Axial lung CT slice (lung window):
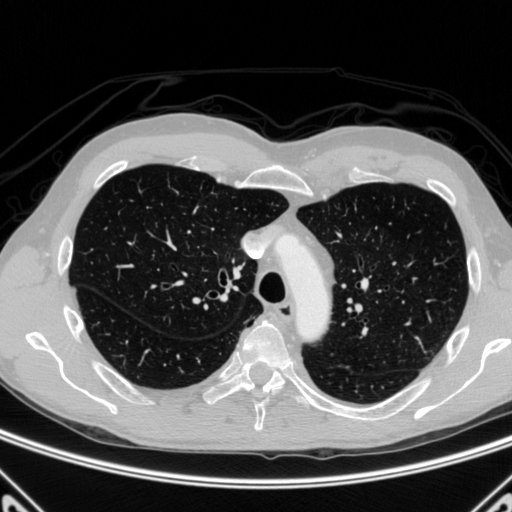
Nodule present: no